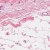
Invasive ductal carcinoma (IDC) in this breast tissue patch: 0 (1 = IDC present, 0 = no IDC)